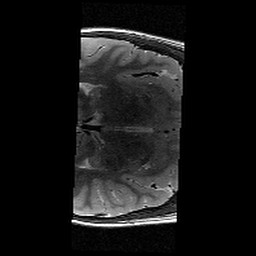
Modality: T2w
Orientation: axial
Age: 12
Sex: male
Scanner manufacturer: siemens
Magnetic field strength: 3 T
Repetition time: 8.46 s
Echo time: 0.067 s